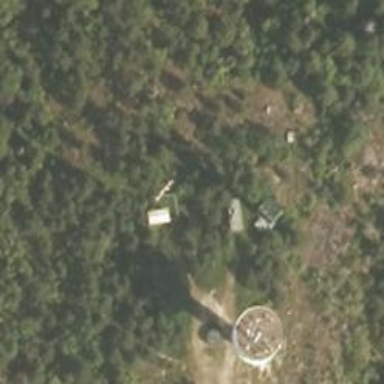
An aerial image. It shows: Communication mast tower.